Field crop: maize
Growth stage: 1
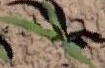
Species: maize